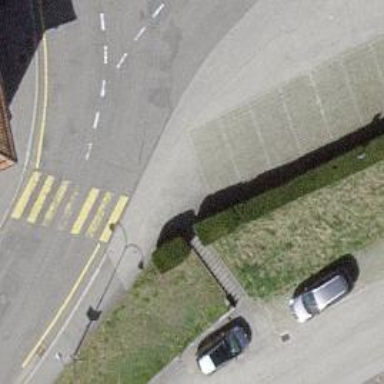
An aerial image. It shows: Road with steps.